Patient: sex M, age 69
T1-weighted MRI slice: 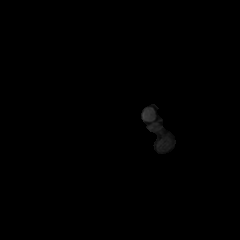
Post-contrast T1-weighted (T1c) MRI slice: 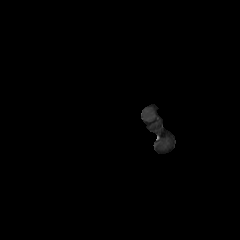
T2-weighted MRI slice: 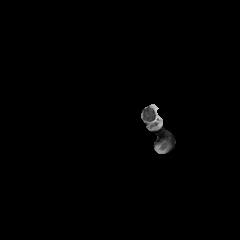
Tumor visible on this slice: no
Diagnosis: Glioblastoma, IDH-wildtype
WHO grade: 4